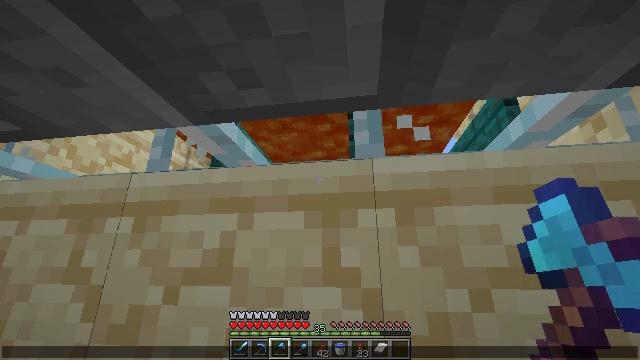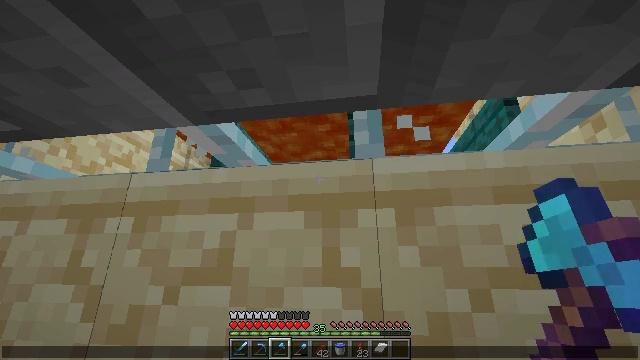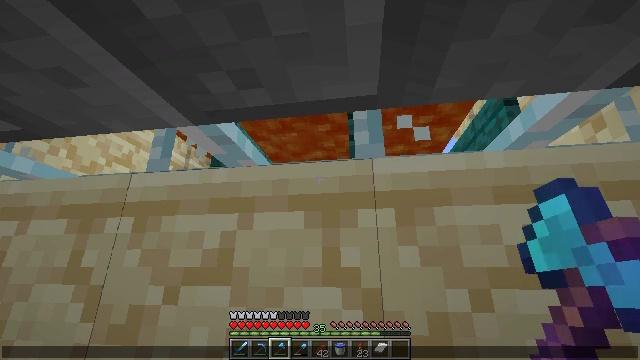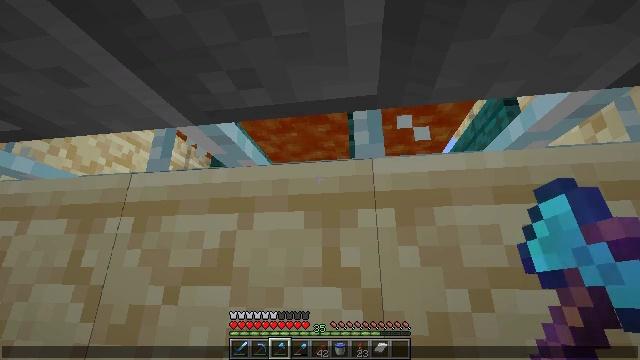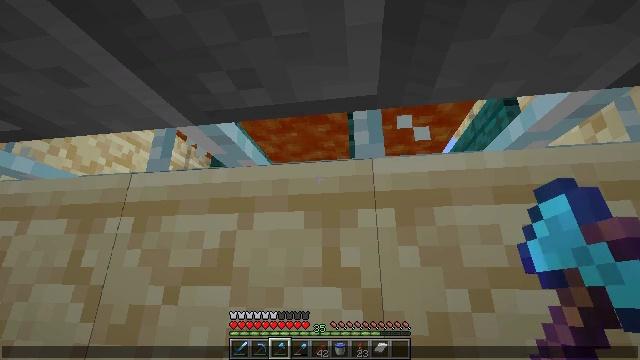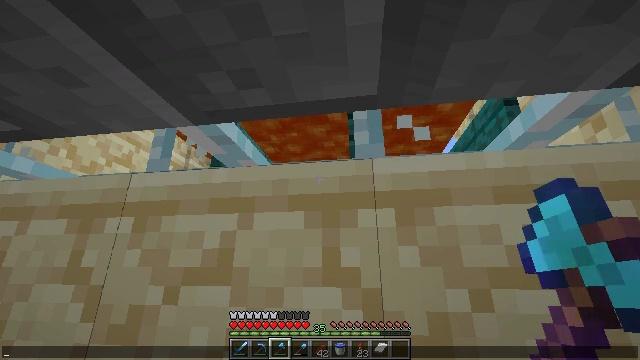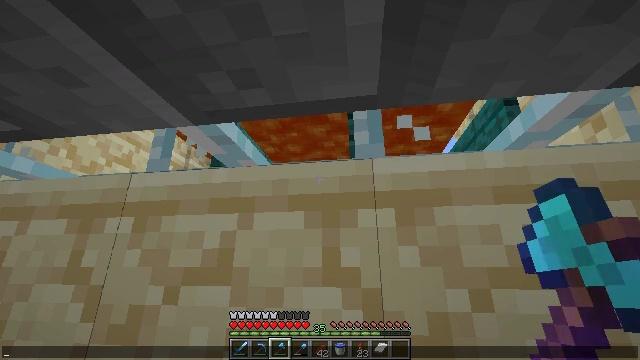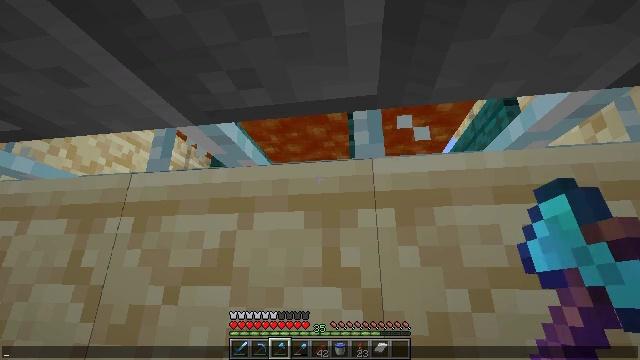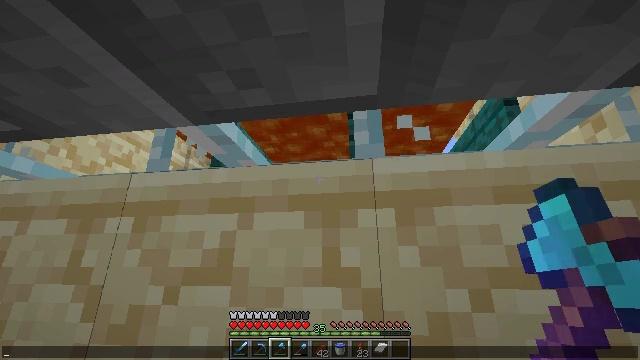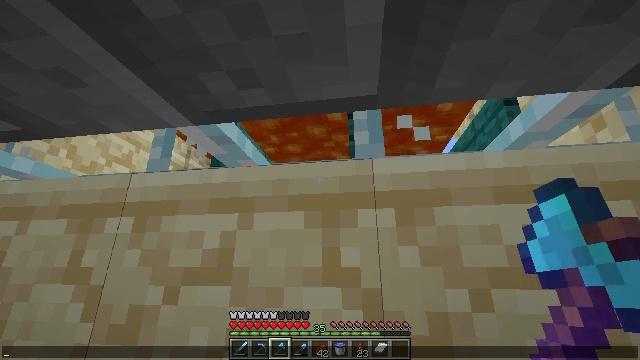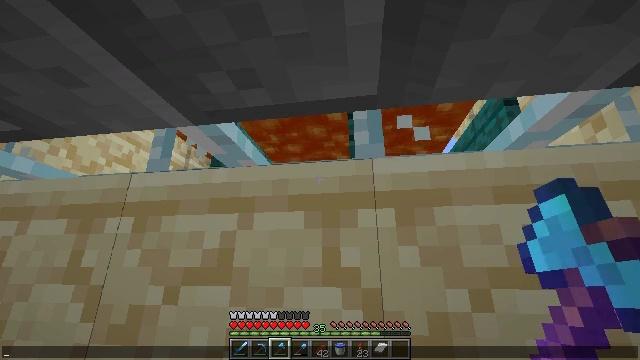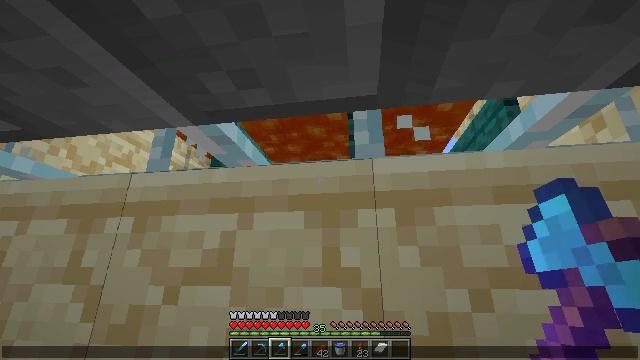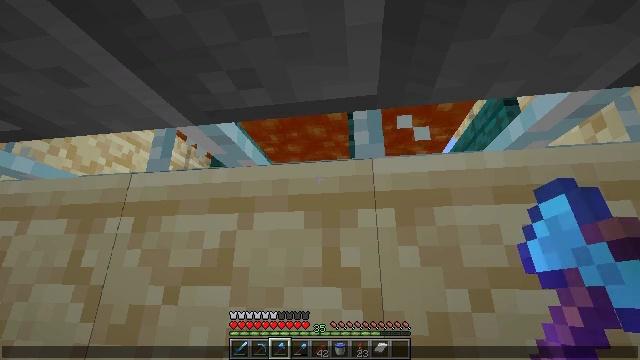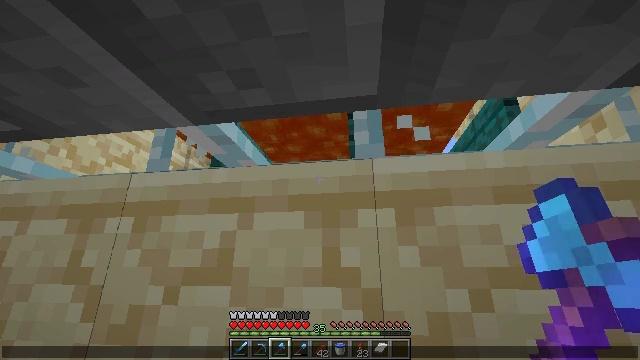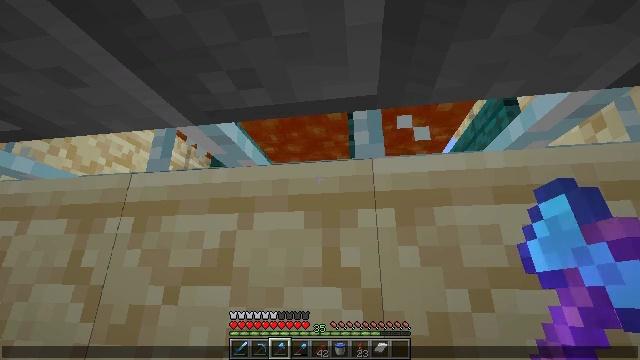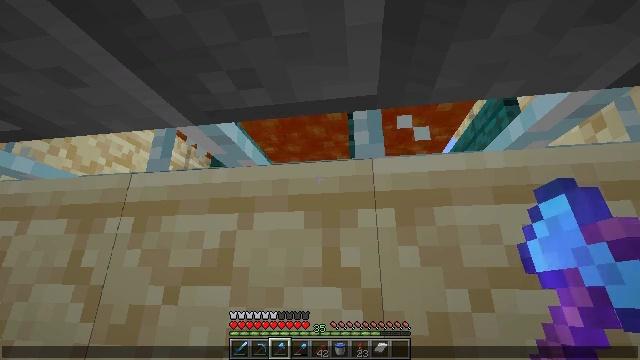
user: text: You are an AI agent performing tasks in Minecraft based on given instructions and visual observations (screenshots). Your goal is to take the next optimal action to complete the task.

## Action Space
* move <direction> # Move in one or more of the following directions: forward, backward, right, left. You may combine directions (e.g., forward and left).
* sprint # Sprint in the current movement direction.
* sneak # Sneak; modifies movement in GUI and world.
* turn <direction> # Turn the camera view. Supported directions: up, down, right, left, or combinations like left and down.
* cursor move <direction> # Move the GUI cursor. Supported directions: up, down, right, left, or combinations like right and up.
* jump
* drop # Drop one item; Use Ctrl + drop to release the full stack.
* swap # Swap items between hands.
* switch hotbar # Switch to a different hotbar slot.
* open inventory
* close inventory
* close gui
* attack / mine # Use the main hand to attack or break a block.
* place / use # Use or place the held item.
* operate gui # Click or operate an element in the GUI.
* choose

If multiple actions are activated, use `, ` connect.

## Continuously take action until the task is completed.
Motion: motion action
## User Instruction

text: Recycle the warped fence from a structure.
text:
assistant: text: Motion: cursor move right and down
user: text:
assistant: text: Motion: cursor move right
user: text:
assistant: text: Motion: cursor move right and down
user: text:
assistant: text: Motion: cursor move right
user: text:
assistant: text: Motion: cursor move right, operate gui
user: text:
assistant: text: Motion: operate gui
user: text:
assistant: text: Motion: operate gui
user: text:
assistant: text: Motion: no_op
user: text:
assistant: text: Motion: no_op
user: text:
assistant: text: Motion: no_op
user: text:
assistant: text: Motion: no_op
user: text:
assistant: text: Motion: no_op
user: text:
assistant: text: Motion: no_op
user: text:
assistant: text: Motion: no_op
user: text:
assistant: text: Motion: no_op
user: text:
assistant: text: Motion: no_op
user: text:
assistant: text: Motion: turn right, close gui
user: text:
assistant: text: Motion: turn right and up
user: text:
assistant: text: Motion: no_op
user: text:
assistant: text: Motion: no_op
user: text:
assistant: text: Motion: move right
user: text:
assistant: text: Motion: move back and move right, turn left
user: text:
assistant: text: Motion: move back and move right, turn left and up
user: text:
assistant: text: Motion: move back and move right, turn left
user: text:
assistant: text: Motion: move back and move right, turn left and up
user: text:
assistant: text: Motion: move back and move right, turn left and up
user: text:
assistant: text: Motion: move back and move right, turn left
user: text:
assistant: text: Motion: move right, turn left and down
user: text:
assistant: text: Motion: move right, turn left and down
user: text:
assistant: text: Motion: move right, turn left and down